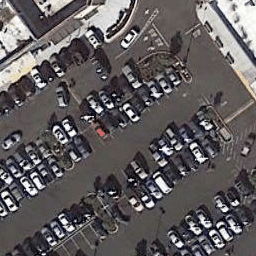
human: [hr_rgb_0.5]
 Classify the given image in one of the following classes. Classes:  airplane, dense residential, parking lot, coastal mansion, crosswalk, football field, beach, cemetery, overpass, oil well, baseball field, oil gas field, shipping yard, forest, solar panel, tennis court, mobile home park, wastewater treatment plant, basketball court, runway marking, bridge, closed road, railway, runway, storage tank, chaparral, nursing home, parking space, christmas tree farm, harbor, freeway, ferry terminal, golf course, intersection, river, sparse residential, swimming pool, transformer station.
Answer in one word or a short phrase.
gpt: parking lot